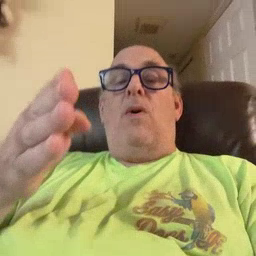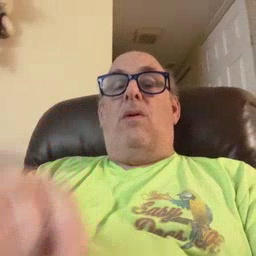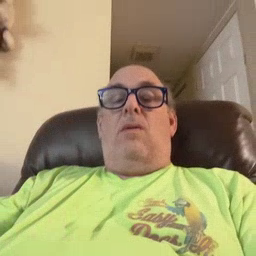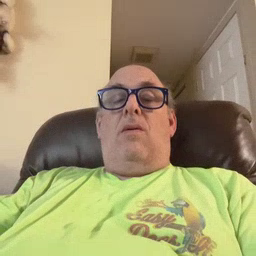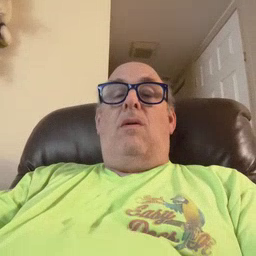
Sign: boat